Question: I finally managed to compile a program in Windows, which took a while and would have not been possible without some help from here. It all works now, except: "make clean" yields
'''
/bin/sh: del: command not found
Makefile:44: recipe for target 'clean' failed
make: *** [clean] Error 127
'''
In the makefile, the clean command looks like
'''
clean:
del /S *.o *~ *.out [...], eliminating all resulting .o and executables resulting from make.
'''
mingw64 is in the path, and I tried with 'cygwin/bin' in the path and without, both with the same result. "Make" was done with 'mingw32-make' in 'msys'. I also tried "mingw-32-make clean" in 'msys', still no luck; I am also not sure if "make clean" is supported in Cygwin at all. I run the whole thing on Windows 7, 64 bit.
How can I fix this problem?

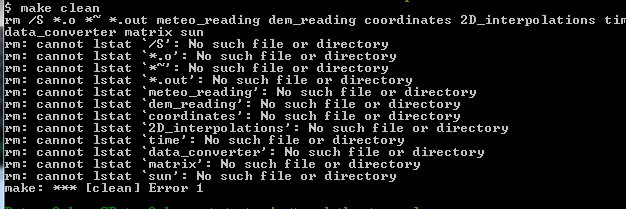
Answer: It seems like you are mixing your platforms. <URL>.
Try running 'make' under 'cmd.exe'
or
editing the Makefile, replacing 'del /S' with 'rm -f'